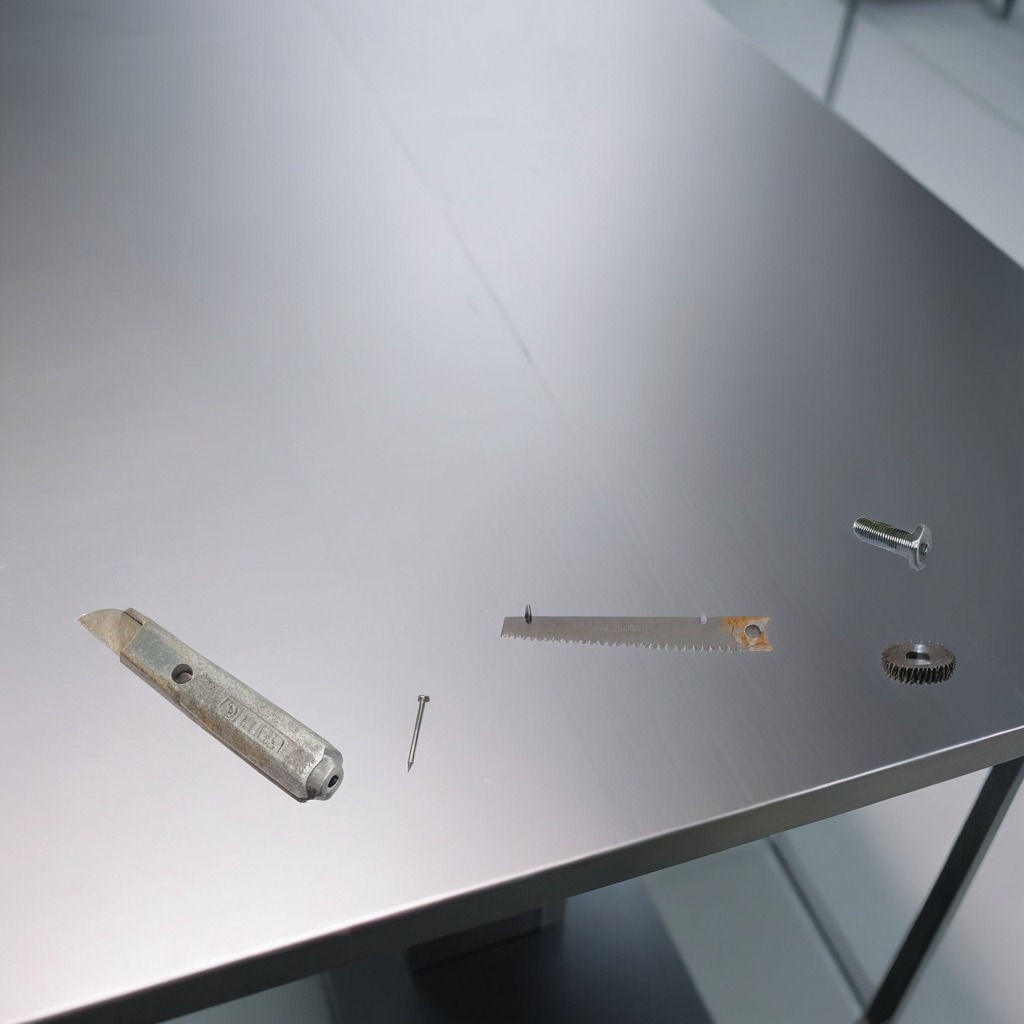
A steel gear with teeth, a utility knife, a metal machine screw, an iron nail, and a handheld metal saw are lying on a stainless steel table.